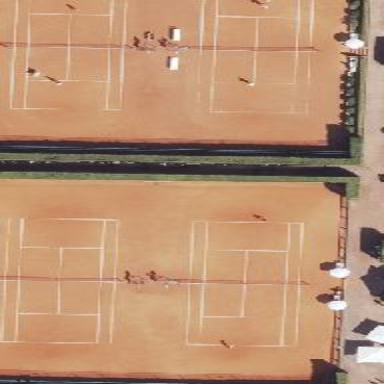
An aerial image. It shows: Tennis court on pitch designated for leisure land.